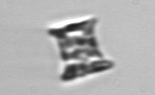
Label: Eucampia